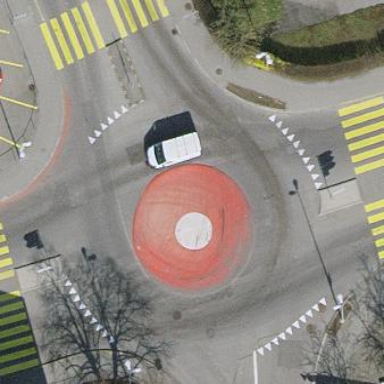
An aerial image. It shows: Secondary road made of asphalt leading to roundabout.